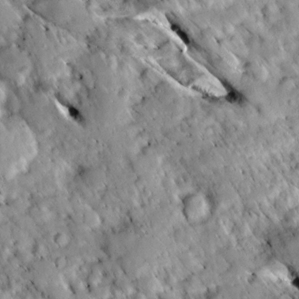
Label: non_frost